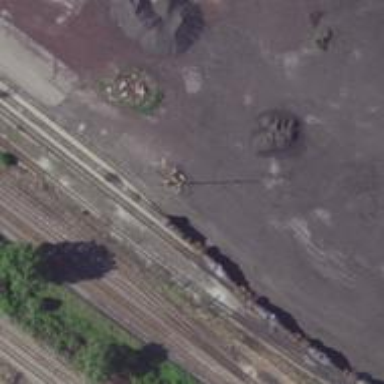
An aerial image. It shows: Railway yard.